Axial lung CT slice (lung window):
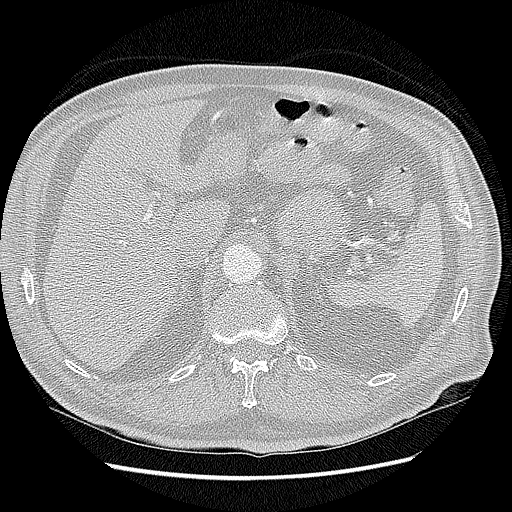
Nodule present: no